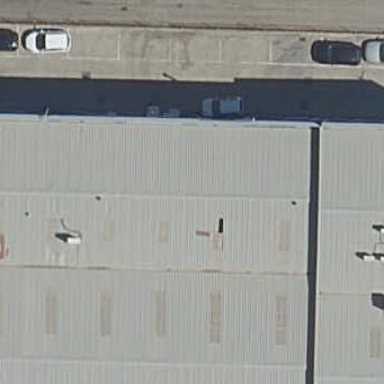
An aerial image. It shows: Industrial building.